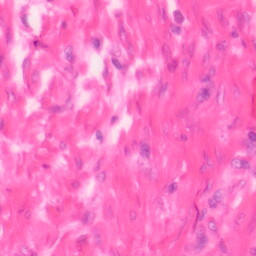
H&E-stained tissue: Colon